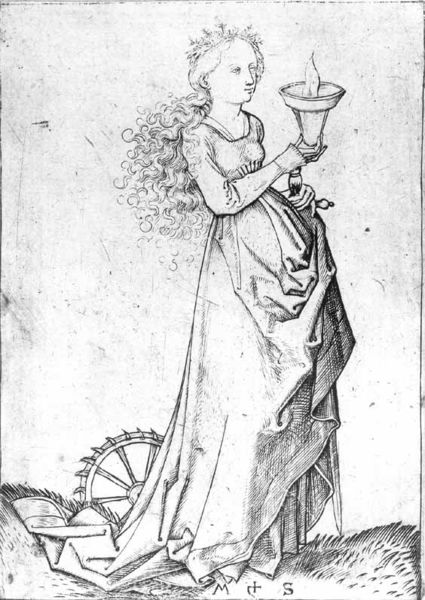
Titel: Kluge Jungfrau
Künstler: Martin Schongauer
Standort: Karlsruhe
Institution: Staatliche Kunsthalle Karlsruhe
Schlagwörter: feuer, hand, weiß, landschaft, mädchen, ausschnitt, blumen, brust, busen, finger, frau, haar, kleid, lampe, laterne, licht, mund, schwarz, skizze, zeichnung, dame, gras, rasen, wiese, alt, arm, falten, gesicht, halten, signatur, mühle, schlank, boden, gewand, haare, kelch, lange haare, stehend, leuchte, diadem, krone, locken, grafik, graphik, rad, wehen, falte, weib, weiblich, kerze, faltenwurf, schwanger, raffung, zierlich, tusche, flamme, brennen, technik, druck, jungfrau, monogramm, radierung, stich, lockig, schwarzweiß, schwert, buchstabe, stand, bleistift, haarkranz, allegorie, kranz, öllampe, toga, mittelalter, gehend, grad, landwirtschaft, weibchen, königin, heilige, freien, pokal, emblem, heilig, kupferstich, fackel, weise, mühlrad, wasserrad, spindel, bodenlang, zeichung, zahnrad, martin, barbara, katharina, mdchen, schwangerschaft, gelockt, schongauer, fortuna, langes haar, schaufelrad, mühlenrad, gerädert, fakel, offene haare, s, m, schapel, specihen, m+s, mts, mhs, fhand, katharinea, rafft